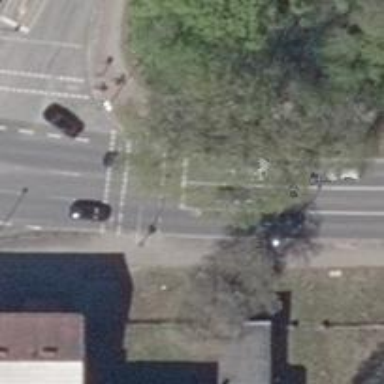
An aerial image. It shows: Tertiary road with separate asphalt surfaces for sidewalks and cycleway.